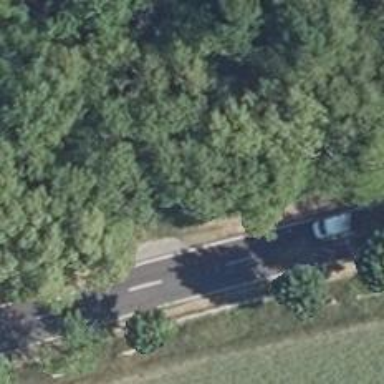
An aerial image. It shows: Emergency access point on the road.